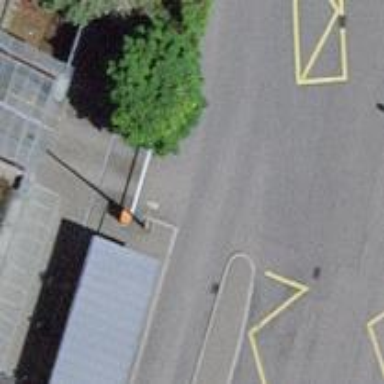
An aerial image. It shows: Swing gate.